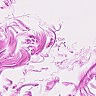
Metastatic tissue present: no